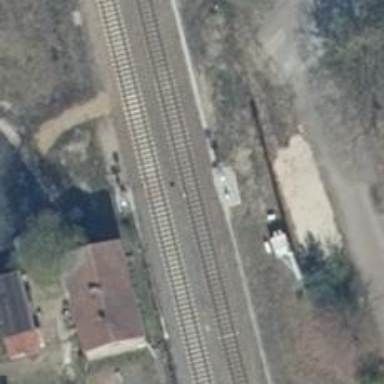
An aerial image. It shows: Railway signal.